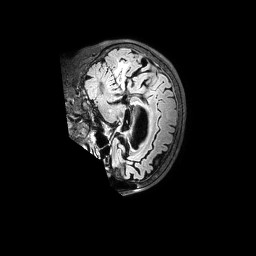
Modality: FLAIR
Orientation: sagittal
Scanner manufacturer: philips
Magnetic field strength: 3 T
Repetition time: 4.8 s
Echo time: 0.2795 s